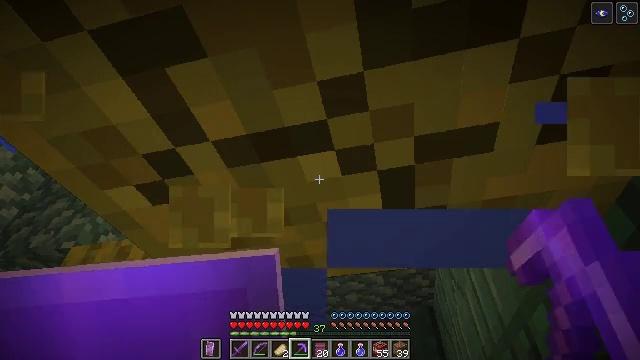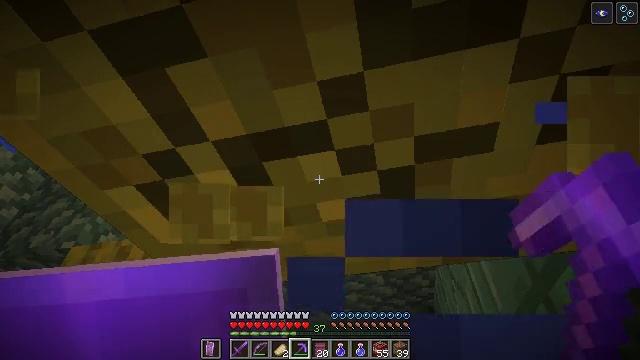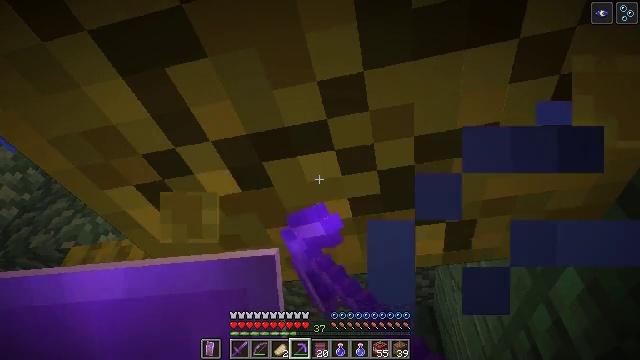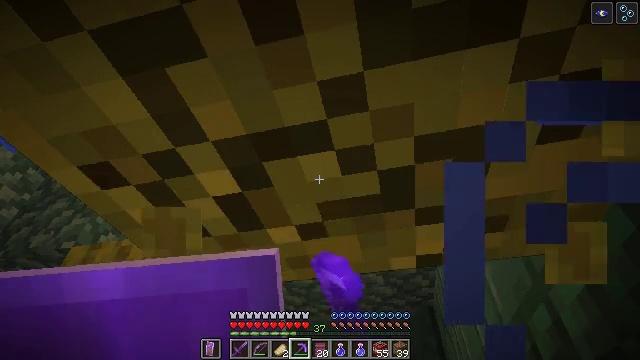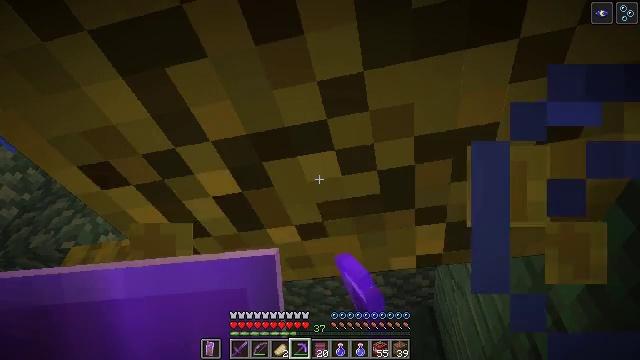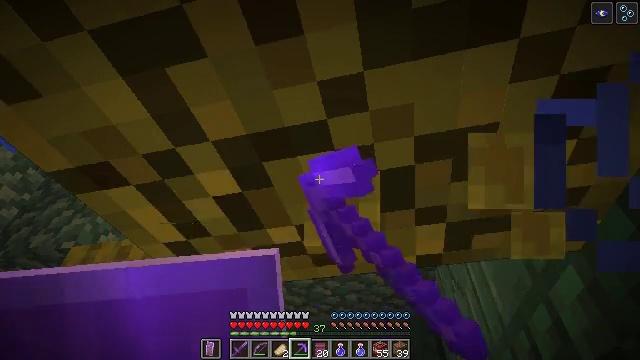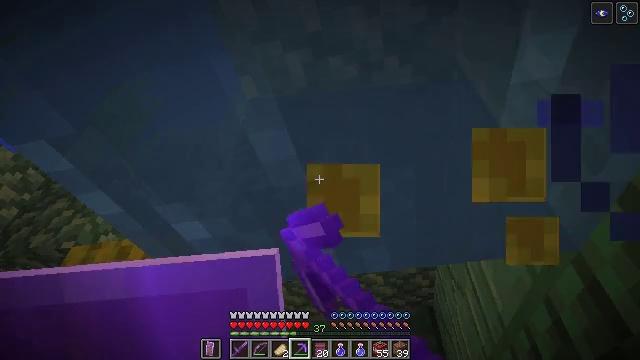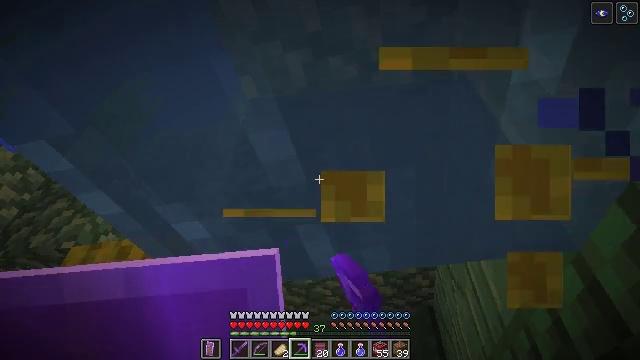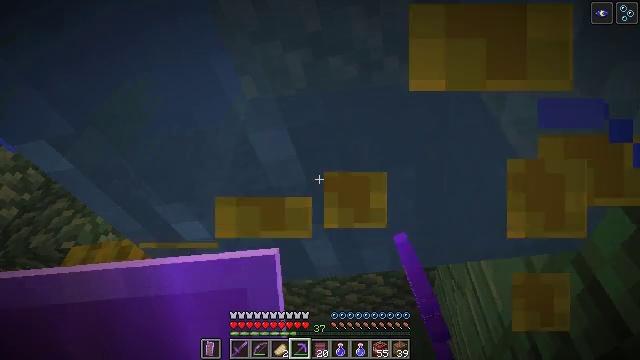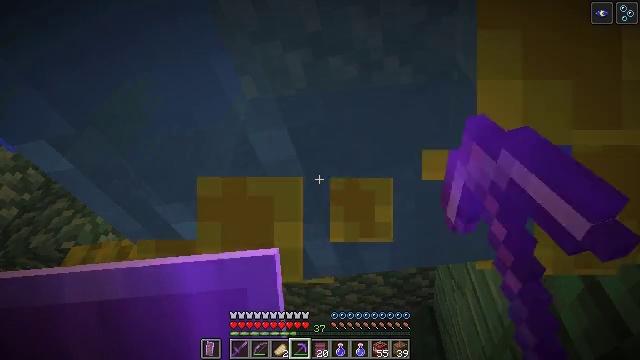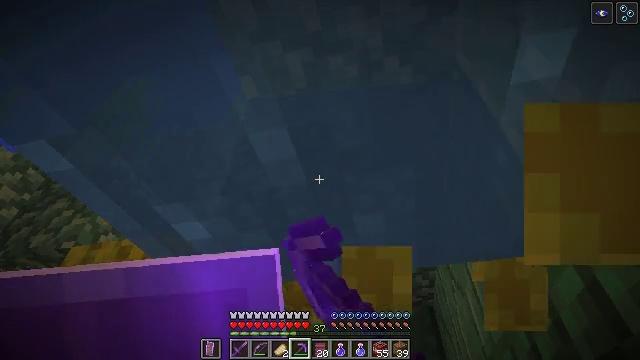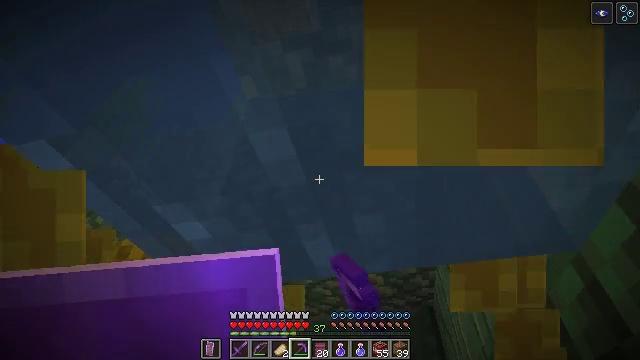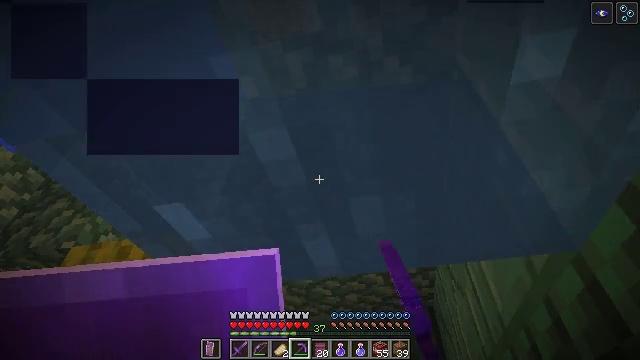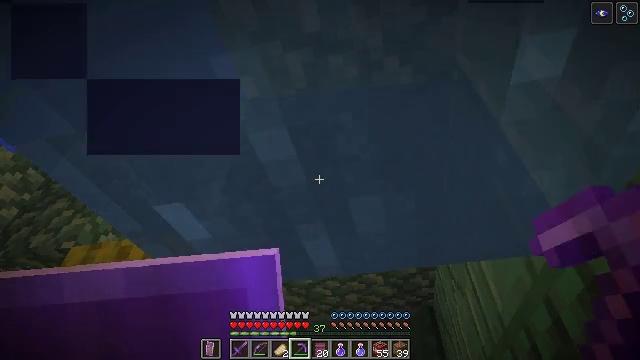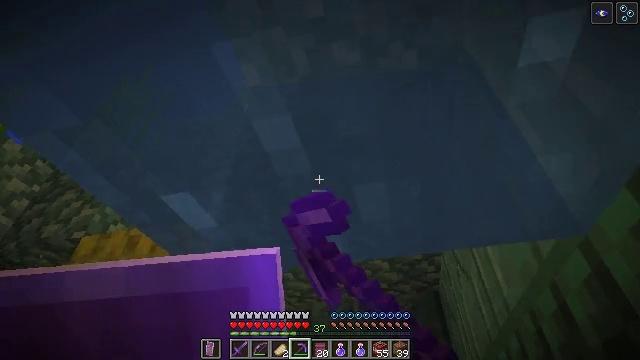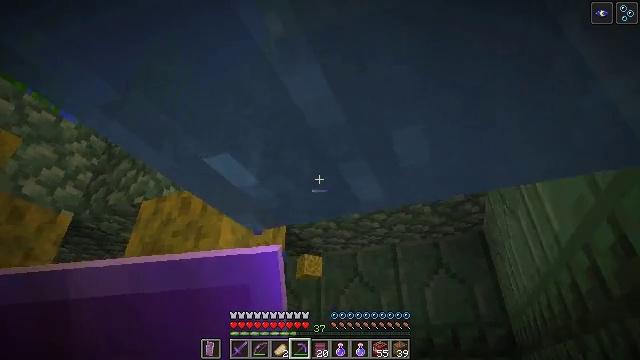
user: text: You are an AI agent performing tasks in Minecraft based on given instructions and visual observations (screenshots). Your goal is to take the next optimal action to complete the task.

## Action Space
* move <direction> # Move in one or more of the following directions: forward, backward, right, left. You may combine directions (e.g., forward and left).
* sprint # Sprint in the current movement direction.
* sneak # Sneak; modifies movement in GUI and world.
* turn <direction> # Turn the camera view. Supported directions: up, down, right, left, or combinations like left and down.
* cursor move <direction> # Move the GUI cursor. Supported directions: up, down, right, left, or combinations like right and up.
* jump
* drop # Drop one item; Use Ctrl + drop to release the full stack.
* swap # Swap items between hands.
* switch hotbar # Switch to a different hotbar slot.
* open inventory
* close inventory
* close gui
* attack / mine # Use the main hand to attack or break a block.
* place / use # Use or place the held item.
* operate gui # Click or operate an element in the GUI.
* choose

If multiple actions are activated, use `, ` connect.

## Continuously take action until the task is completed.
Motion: motion action
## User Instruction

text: Mine the wet sponge underwater.
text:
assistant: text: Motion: attack / mine
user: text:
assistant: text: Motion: attack / mine
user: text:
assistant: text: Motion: attack / mine
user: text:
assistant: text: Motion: attack / mine
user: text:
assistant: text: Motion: attack / mine
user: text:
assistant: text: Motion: attack / mine
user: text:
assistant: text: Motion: attack / mine
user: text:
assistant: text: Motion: attack / mine
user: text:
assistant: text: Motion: attack / mine
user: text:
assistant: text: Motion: attack / mine
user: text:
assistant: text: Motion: attack / mine
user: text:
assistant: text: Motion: attack / mine
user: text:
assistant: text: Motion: attack / mine
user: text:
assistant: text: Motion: turn left and down
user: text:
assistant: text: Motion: turn left and down
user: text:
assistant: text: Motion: move forward, turn left and down
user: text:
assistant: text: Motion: move forward
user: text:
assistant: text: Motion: move forward
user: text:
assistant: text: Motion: no_op
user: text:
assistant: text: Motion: no_op
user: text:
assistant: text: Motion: no_op
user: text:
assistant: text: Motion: turn left
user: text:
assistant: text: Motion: turn left
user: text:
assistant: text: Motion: no_op
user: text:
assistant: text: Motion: attack / mine
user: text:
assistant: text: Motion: turn left and down, attack / mine
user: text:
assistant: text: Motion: turn left and down, attack / mine
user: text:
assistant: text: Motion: turn left and down, attack / mine
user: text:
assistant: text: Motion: attack / mine
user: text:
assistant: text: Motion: attack / mine